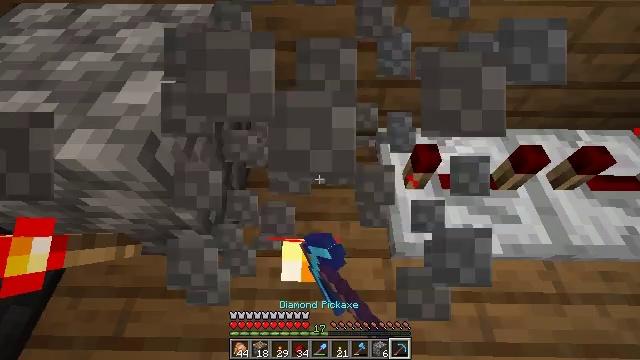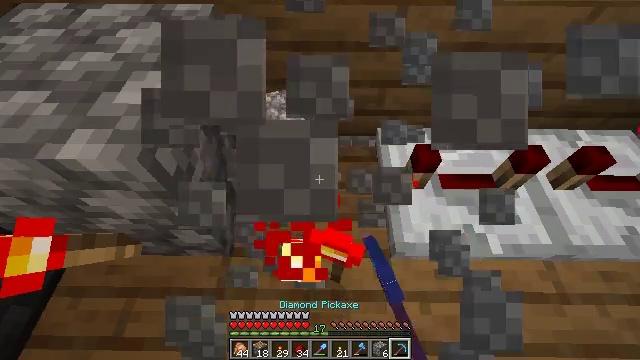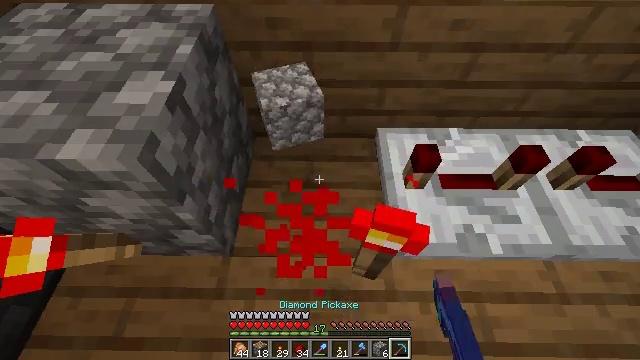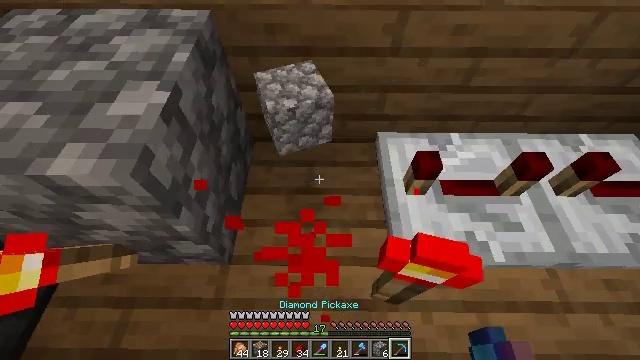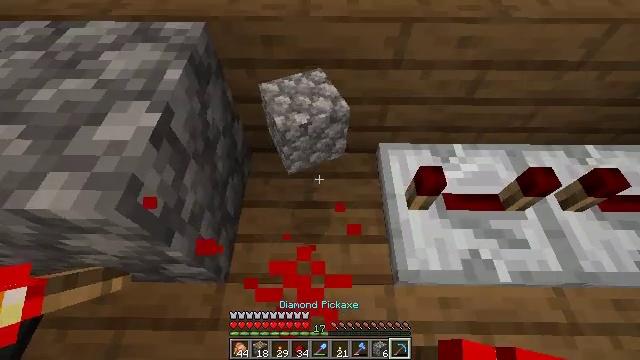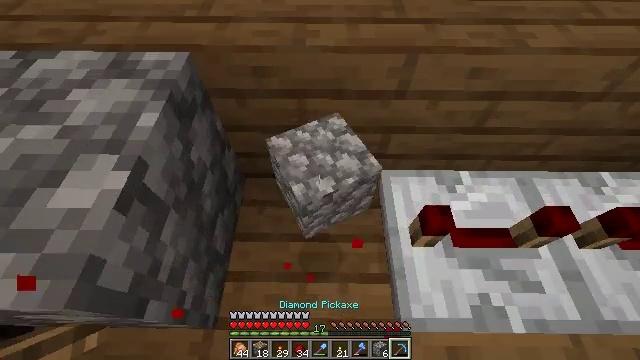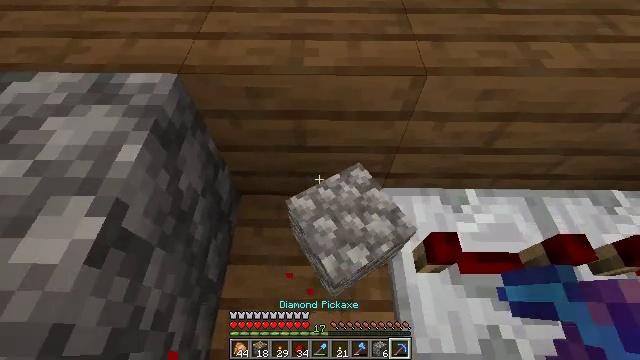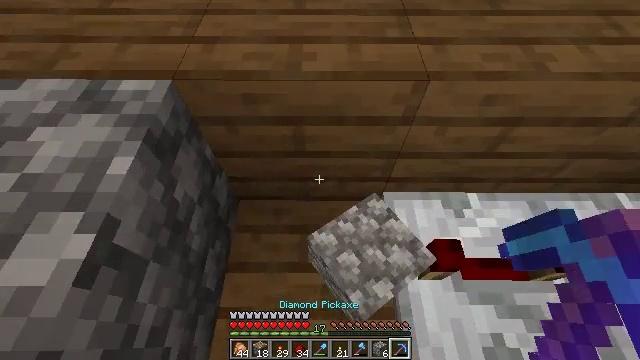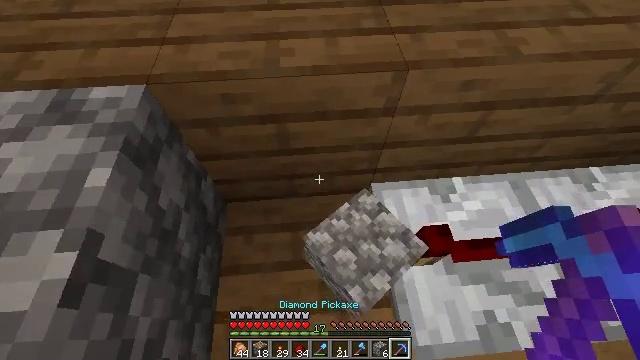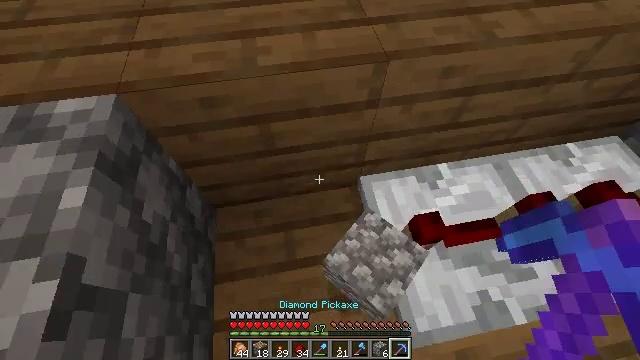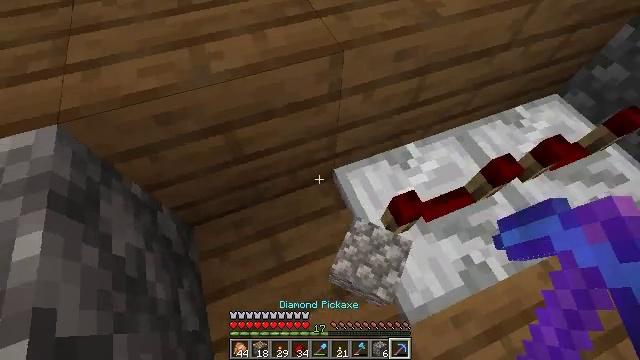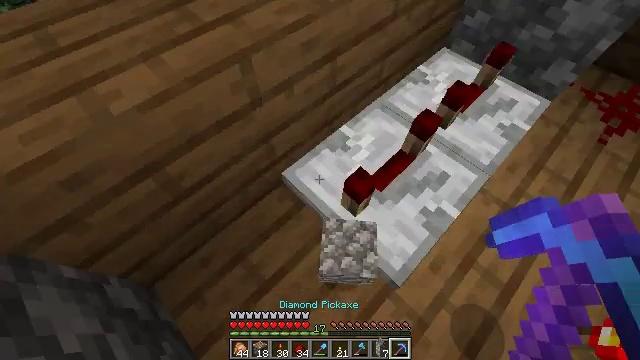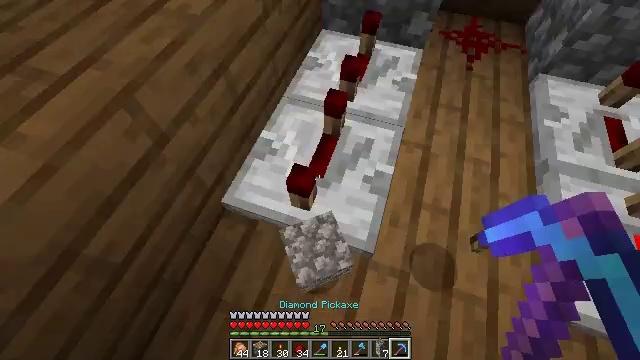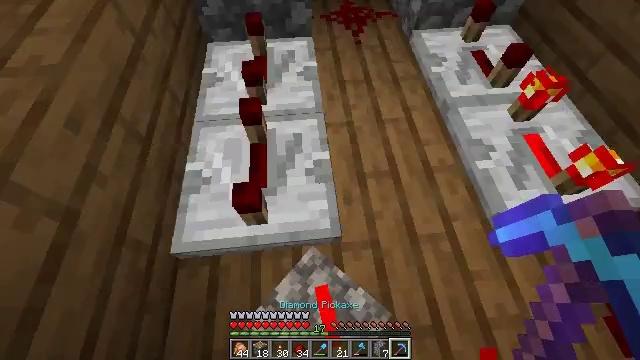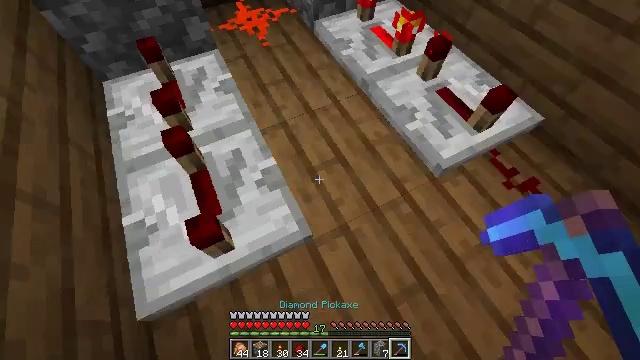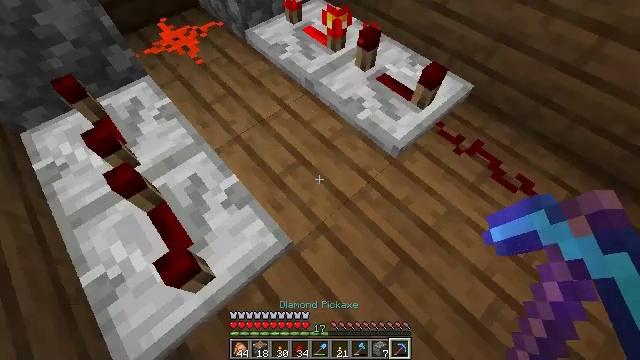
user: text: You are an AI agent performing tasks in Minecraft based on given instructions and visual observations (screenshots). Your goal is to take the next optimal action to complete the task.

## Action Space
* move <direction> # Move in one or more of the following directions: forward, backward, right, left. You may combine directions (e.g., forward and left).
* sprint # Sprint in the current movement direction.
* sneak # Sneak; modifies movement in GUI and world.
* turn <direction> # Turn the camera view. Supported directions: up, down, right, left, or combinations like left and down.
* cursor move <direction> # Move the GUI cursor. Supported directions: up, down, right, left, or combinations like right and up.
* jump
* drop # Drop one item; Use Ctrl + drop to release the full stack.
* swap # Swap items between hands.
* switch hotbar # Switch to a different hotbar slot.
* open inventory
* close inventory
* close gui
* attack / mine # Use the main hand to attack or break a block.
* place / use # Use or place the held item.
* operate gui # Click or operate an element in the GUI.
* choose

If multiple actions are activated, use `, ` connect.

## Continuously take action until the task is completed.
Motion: motion action
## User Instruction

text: Remove redstone wire from your setup.
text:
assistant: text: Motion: no_op
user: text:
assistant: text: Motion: no_op
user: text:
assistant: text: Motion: move forward
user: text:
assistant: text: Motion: move forward
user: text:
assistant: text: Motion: move forward
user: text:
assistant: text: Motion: no_op
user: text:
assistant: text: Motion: no_op
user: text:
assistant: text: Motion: turn right and down
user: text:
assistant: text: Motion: turn right and down
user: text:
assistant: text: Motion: turn right
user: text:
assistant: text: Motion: turn right
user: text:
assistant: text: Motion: turn right
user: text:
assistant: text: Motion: turn right
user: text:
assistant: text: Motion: turn right
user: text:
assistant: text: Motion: turn right
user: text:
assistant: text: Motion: turn right
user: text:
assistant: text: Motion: no_op
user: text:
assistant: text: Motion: no_op
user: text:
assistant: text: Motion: no_op
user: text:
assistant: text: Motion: no_op
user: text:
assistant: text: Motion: no_op
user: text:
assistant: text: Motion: no_op
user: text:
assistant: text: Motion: turn right
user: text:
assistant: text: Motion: turn right and up
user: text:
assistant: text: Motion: turn right and up
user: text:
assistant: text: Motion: turn right
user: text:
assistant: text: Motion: turn right
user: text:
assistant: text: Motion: turn right
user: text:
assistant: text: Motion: turn right
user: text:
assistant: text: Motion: turn right